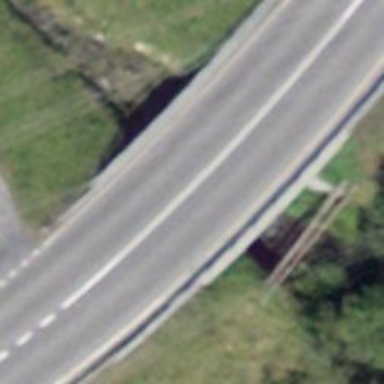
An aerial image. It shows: Primary highway bridge with asphalt surface.